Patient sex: F
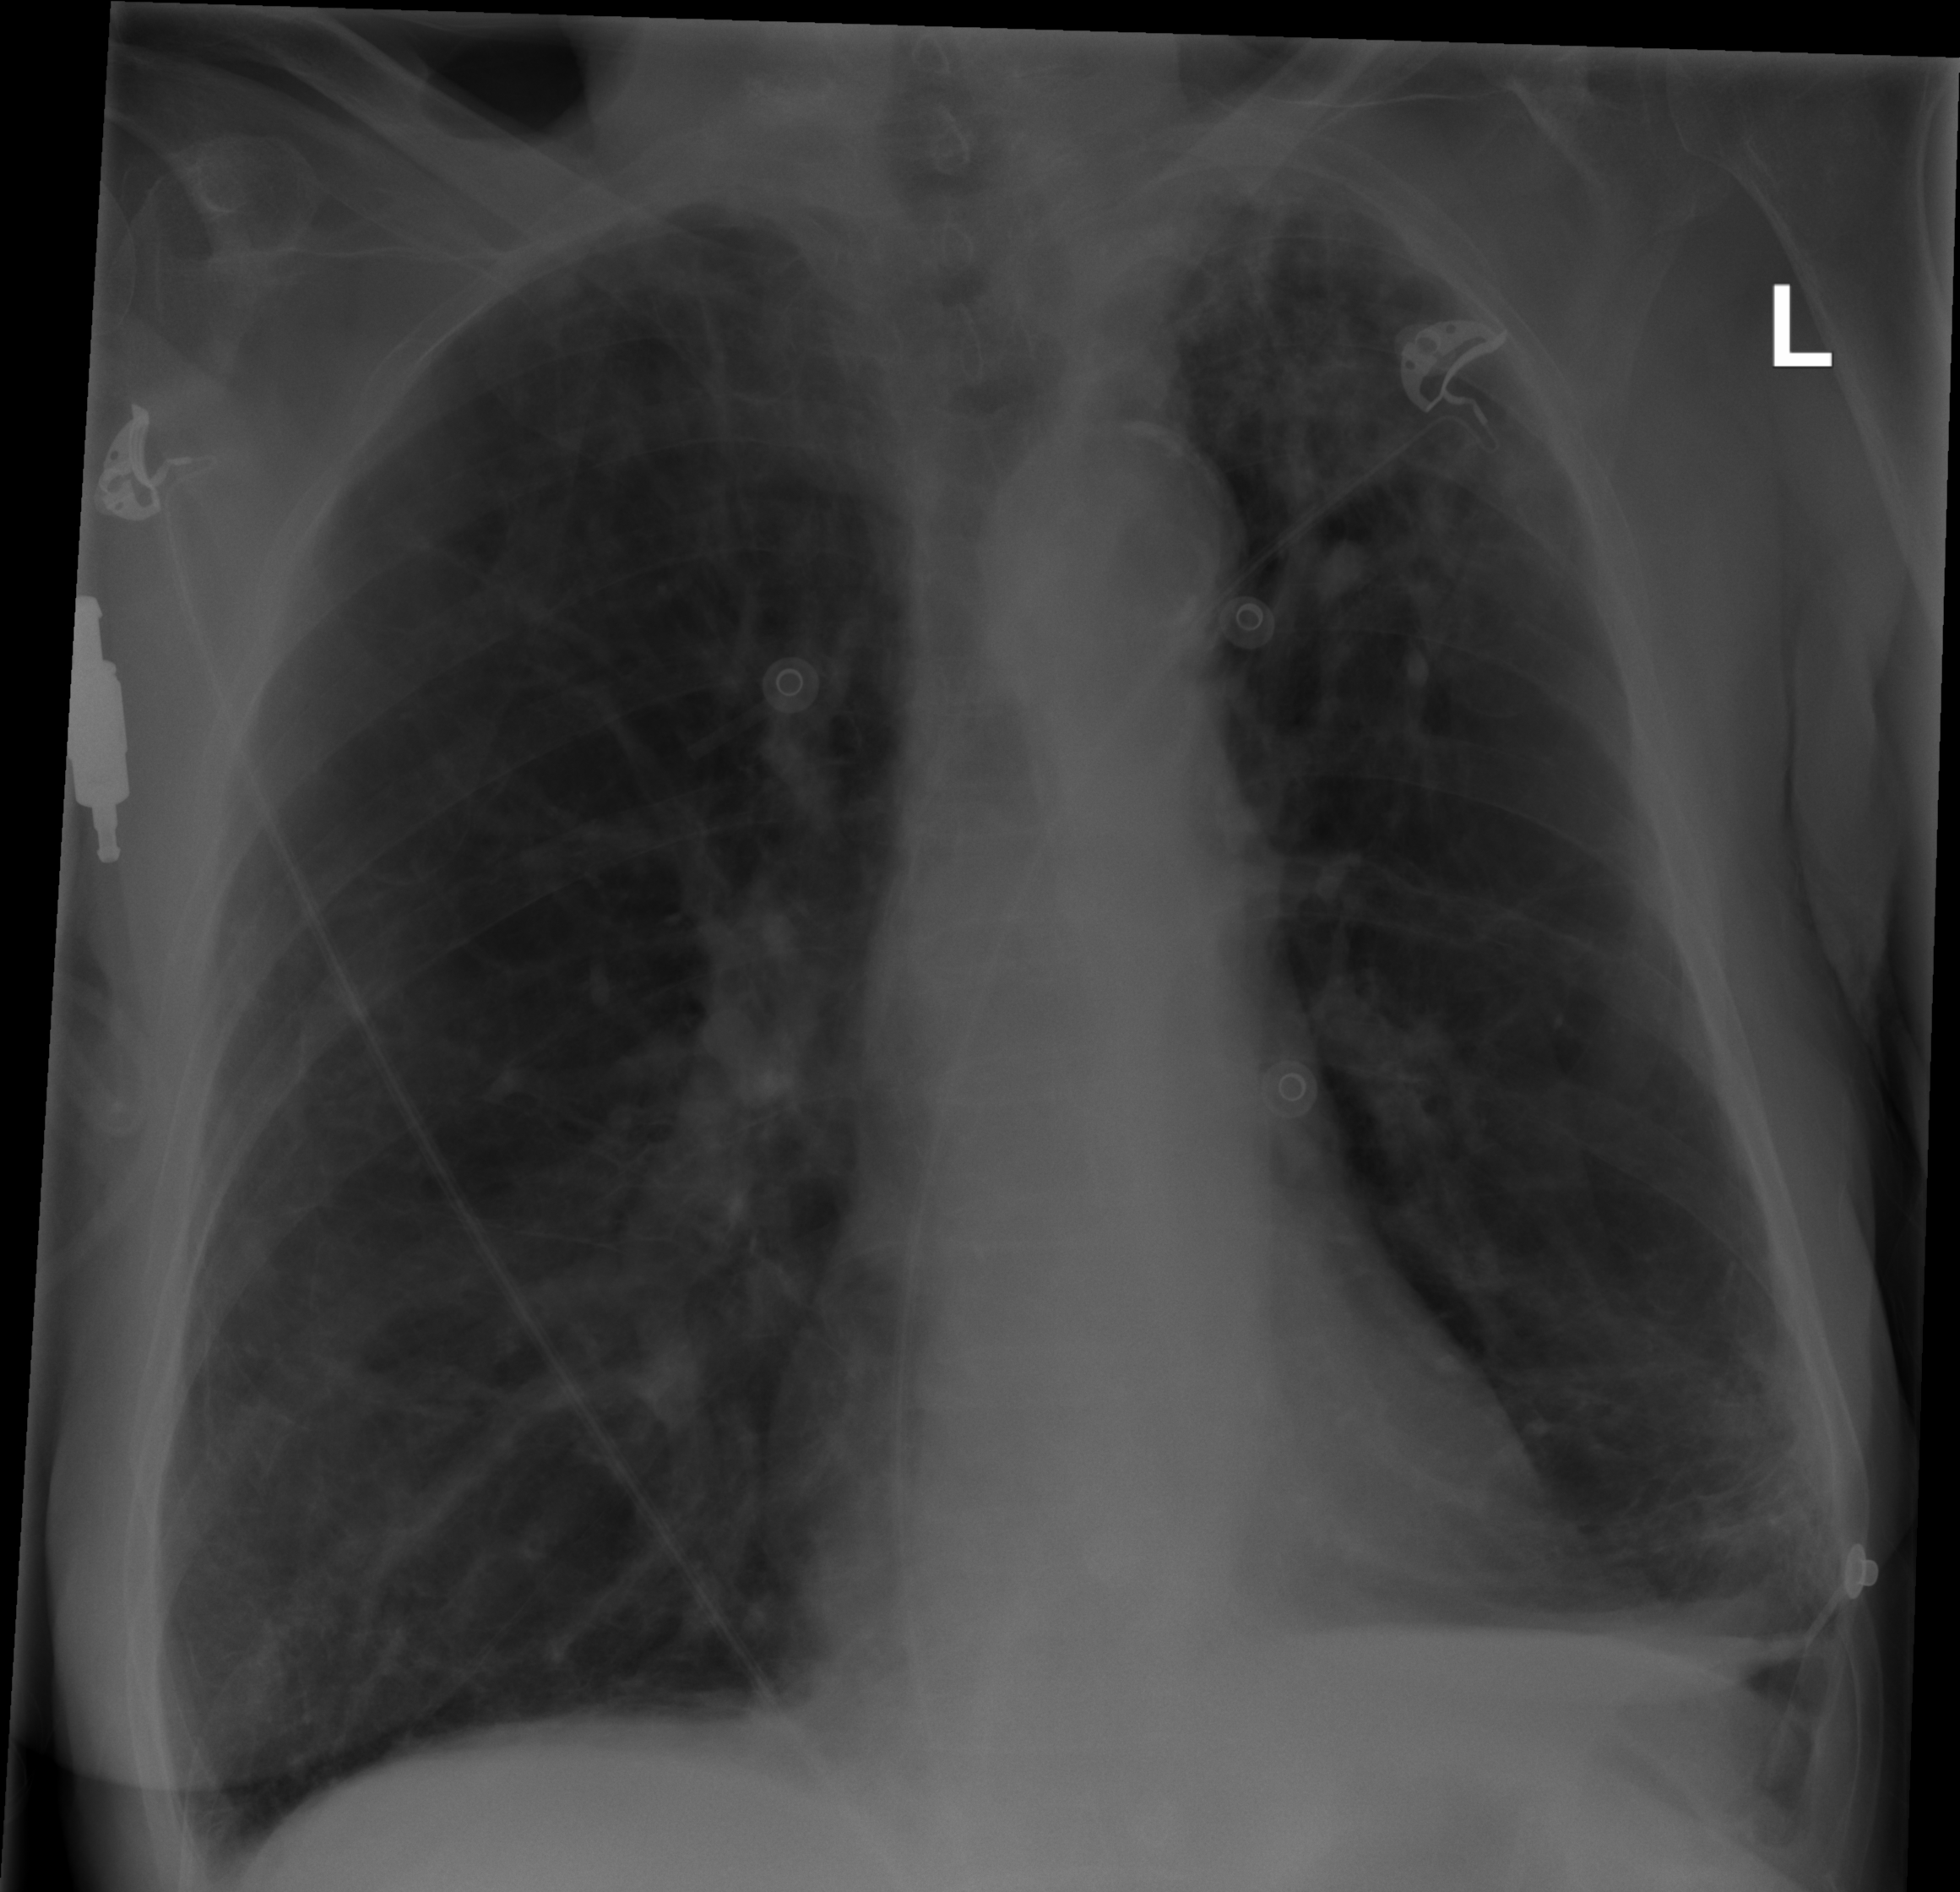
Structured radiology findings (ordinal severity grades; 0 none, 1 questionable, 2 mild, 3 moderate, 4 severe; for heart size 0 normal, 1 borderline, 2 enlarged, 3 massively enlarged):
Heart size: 0
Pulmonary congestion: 0
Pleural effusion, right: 0
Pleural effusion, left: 0
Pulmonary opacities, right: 0
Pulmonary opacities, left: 2
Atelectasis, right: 0
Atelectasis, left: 2